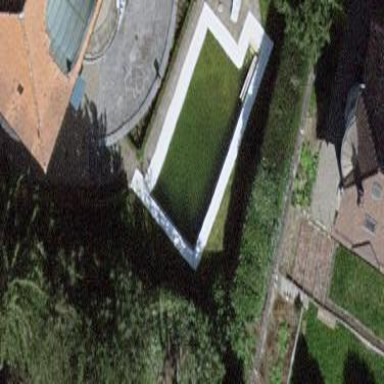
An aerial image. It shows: Swimming pool located in leisure land.